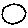
Label: circle